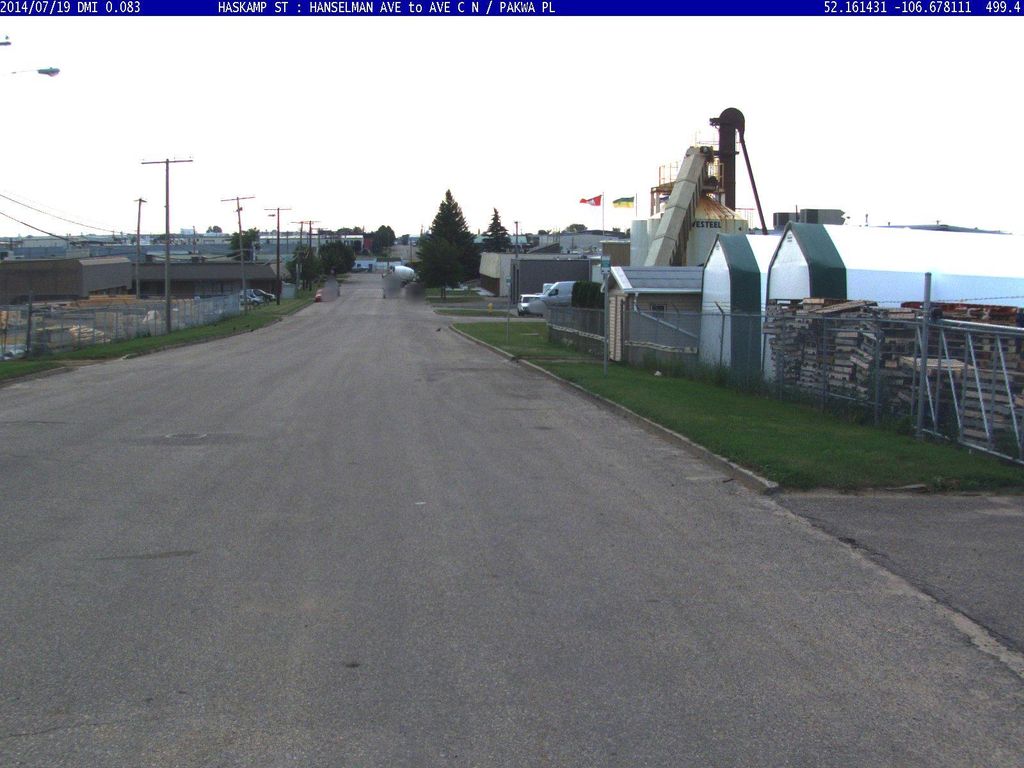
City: saskatoon